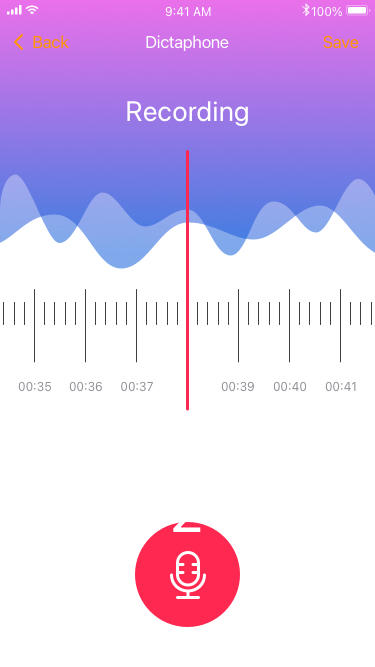
Text in this UI design:
00:38:02
00:41
00:40
00:39
00:37
00:36
00:35
Recording